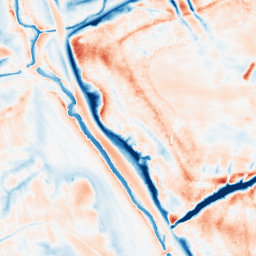
Category: edge_preserving
Decomposition family: guided
Decomposition parameters: radius: 8
eps: 0.1
Upsampling method: edge_directed
Upsampling parameters: scale: 2
Upsampling scale: 2